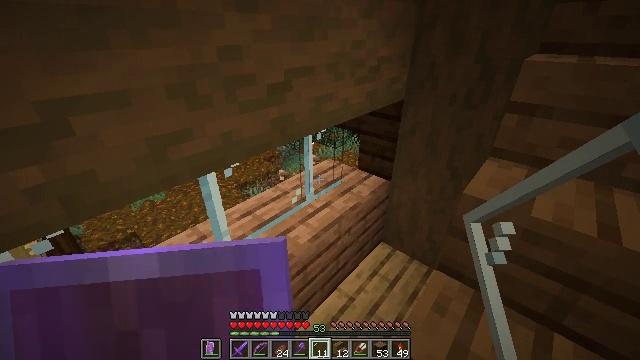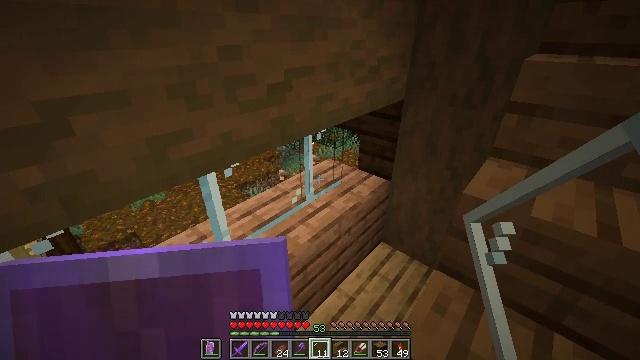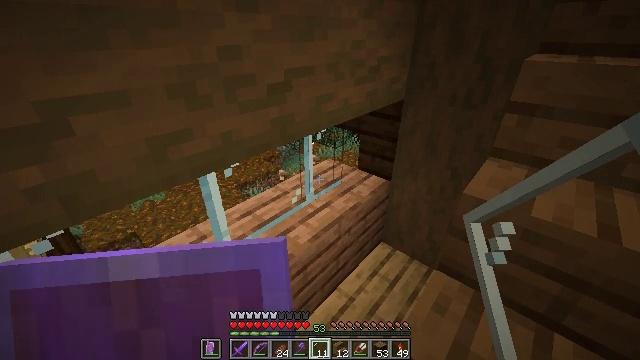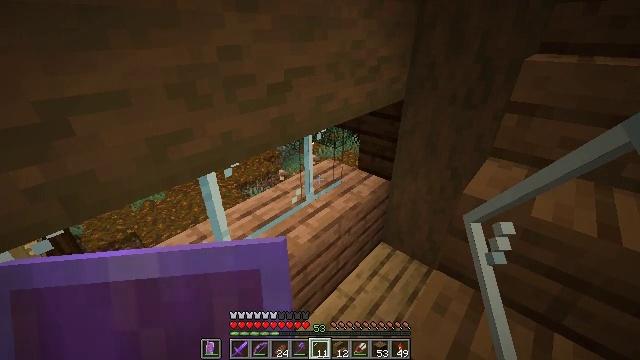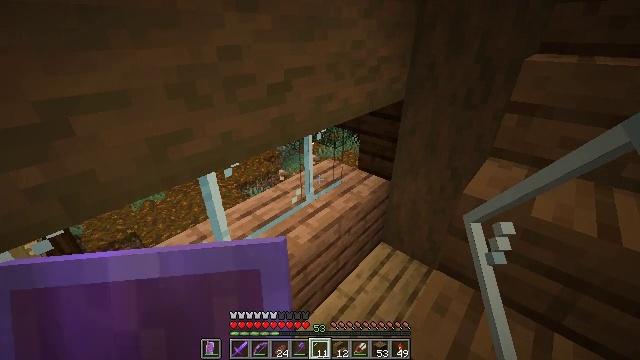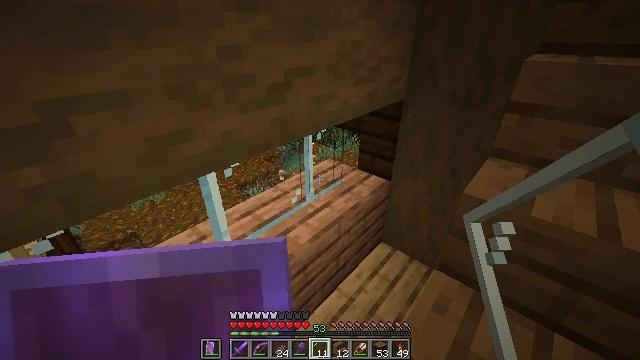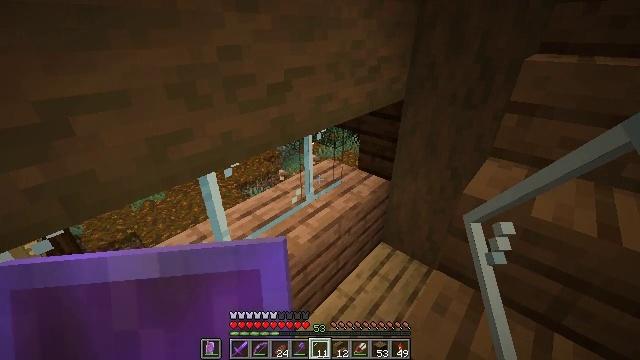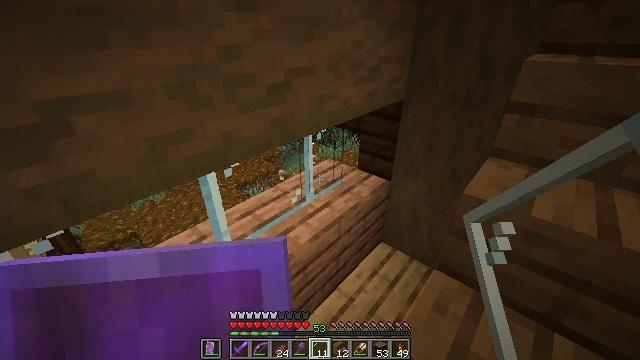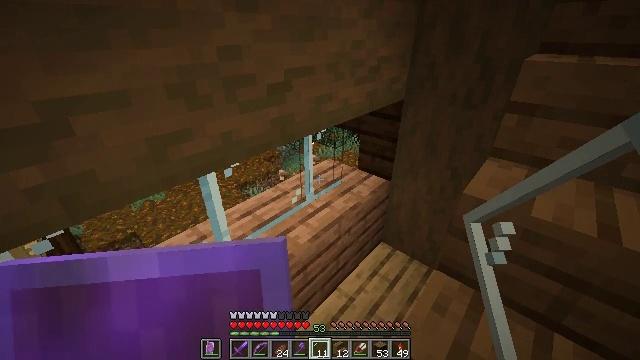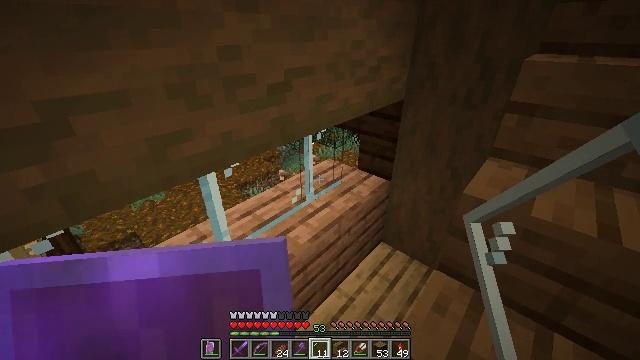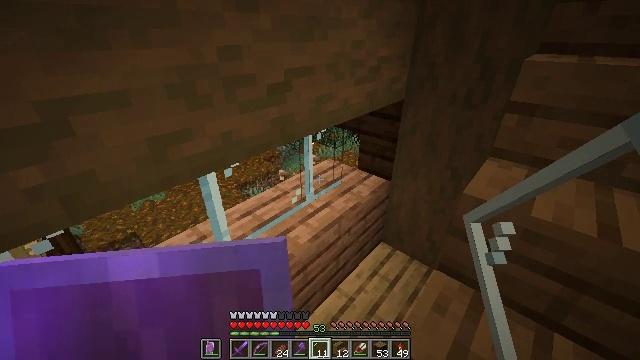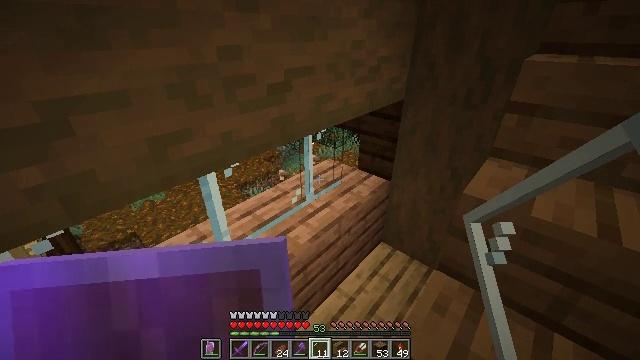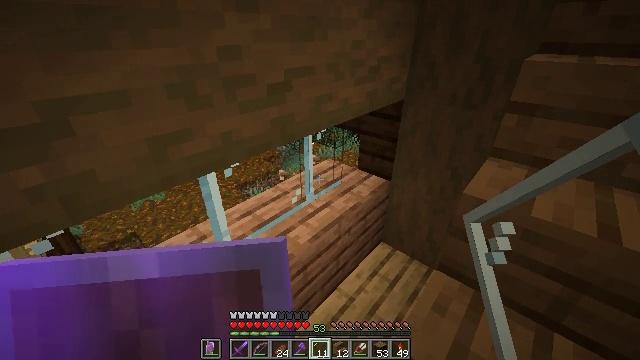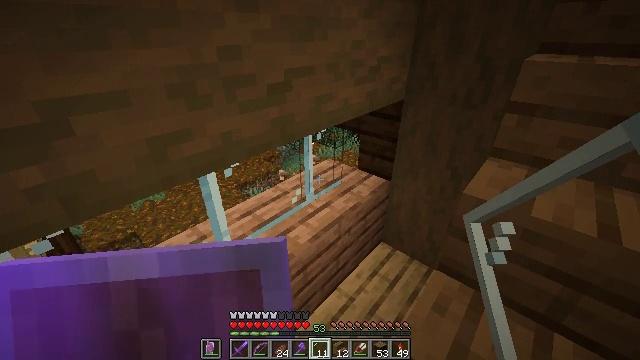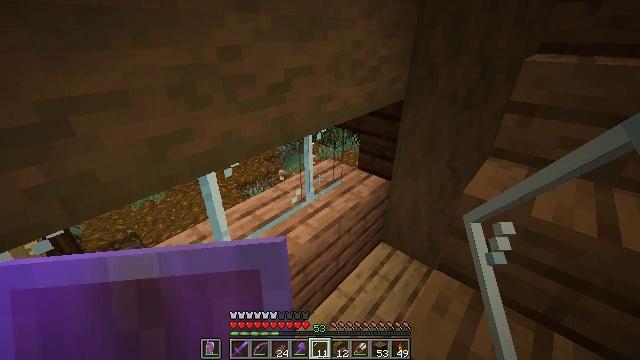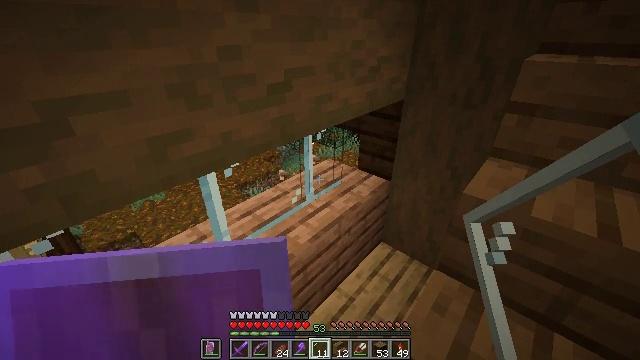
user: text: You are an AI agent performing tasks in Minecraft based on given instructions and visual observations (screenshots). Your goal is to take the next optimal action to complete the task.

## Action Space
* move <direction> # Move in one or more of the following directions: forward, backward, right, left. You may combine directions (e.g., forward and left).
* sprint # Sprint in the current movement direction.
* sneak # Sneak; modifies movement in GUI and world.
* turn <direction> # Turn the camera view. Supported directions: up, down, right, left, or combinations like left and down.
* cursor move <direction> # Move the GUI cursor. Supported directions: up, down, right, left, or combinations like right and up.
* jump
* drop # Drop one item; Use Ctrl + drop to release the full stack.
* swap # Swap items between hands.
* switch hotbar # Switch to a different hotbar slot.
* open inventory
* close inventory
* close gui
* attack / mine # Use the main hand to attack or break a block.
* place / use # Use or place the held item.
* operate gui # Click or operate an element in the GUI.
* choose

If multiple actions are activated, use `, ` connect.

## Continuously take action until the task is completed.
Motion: motion action
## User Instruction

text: Break the glass pane to collect it.
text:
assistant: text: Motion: no_op
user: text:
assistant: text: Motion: no_op
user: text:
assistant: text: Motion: no_op
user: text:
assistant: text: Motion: no_op
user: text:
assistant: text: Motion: no_op
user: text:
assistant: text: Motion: no_op
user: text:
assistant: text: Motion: no_op
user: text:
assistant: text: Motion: no_op
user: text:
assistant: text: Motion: no_op
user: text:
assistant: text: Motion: no_op
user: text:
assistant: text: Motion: no_op
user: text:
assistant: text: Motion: no_op
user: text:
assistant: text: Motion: no_op
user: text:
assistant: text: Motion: no_op
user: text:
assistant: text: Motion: no_op
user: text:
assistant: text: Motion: no_op
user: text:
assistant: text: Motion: no_op
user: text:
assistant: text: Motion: no_op
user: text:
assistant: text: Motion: no_op
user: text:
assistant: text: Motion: no_op
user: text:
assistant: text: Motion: no_op
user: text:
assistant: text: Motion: no_op
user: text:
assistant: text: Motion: no_op
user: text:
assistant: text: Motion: no_op
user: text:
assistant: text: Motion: no_op
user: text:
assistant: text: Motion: no_op
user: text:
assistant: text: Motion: no_op
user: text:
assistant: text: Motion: no_op
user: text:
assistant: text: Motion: no_op
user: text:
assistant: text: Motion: no_op